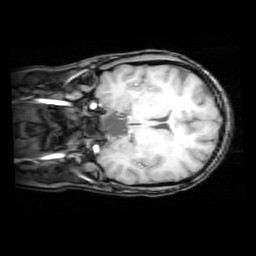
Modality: T1w
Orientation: coronal
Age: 19
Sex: female
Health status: healthy
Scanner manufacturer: philips
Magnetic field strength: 3 T
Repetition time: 0.012 s
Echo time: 0.0037 s